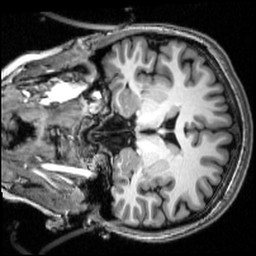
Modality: T1w
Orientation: coronal
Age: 20
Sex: female
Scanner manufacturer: siemens
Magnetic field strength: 3 T
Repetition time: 2.53 s
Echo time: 0.00339 s